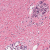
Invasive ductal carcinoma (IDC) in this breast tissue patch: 0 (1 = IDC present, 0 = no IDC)